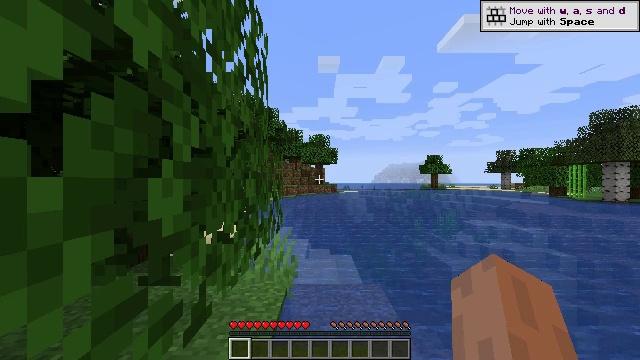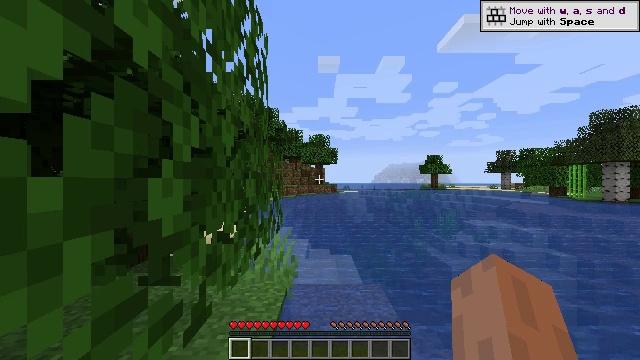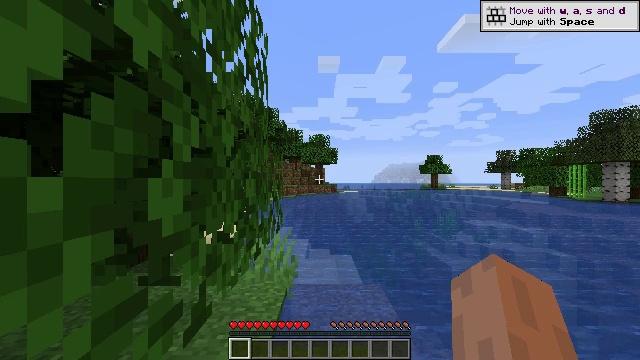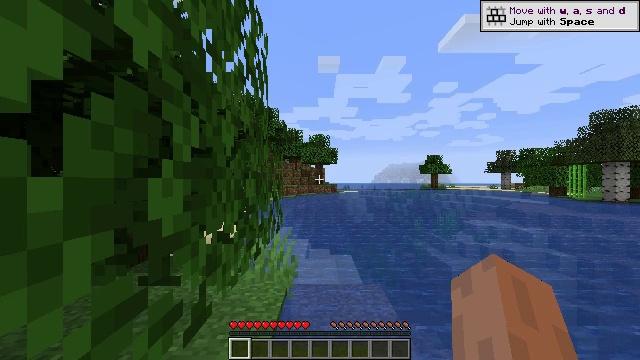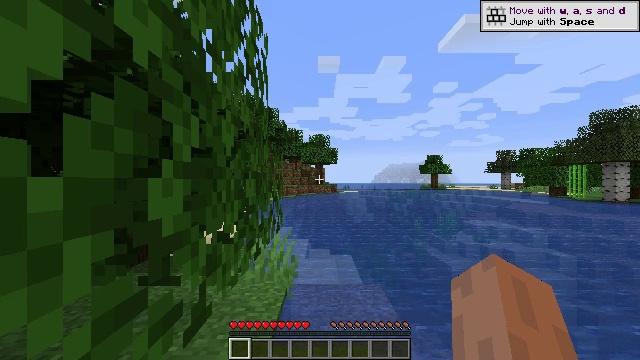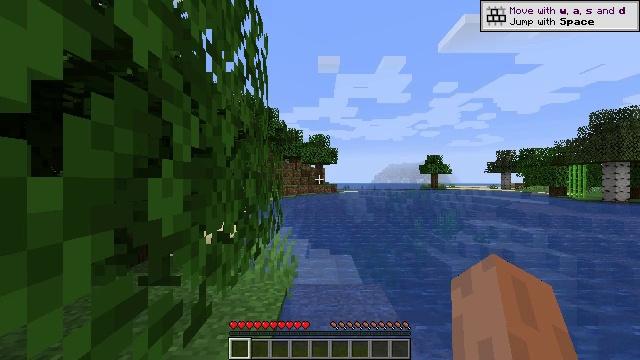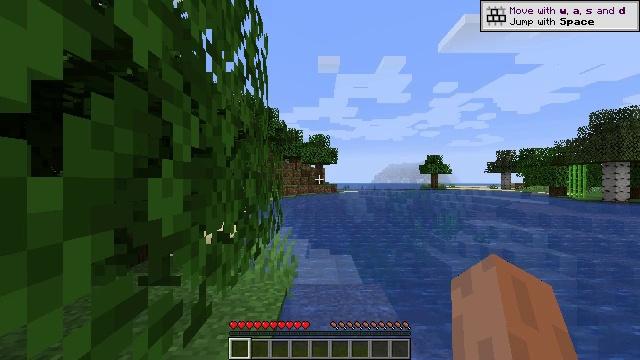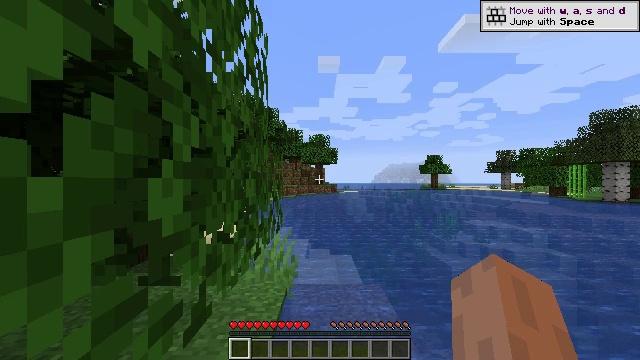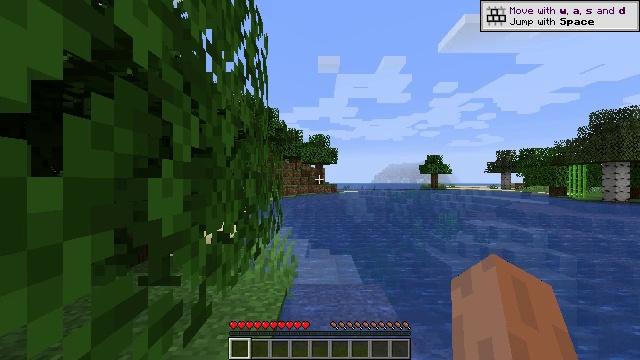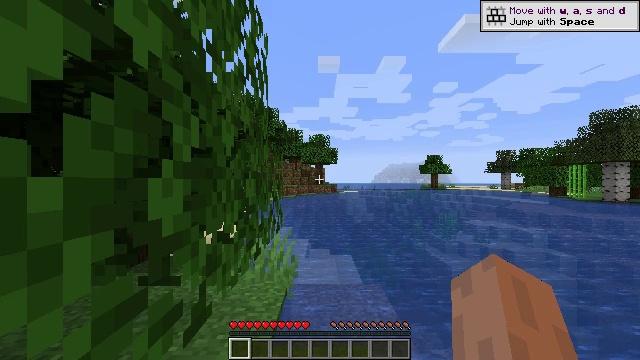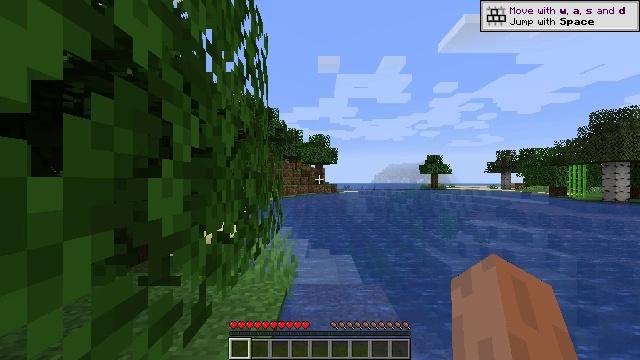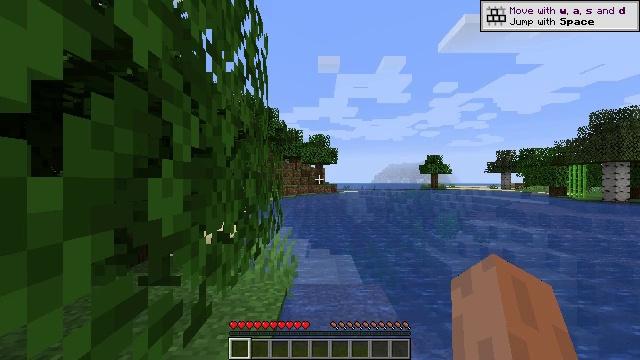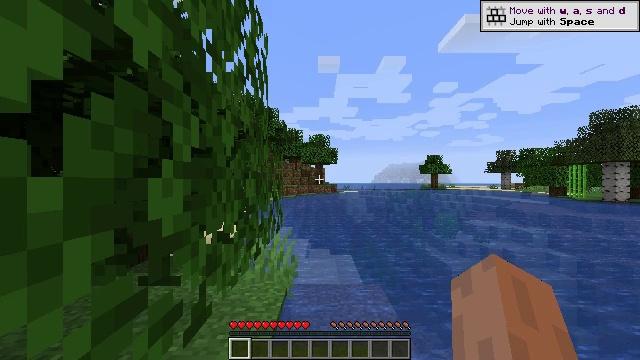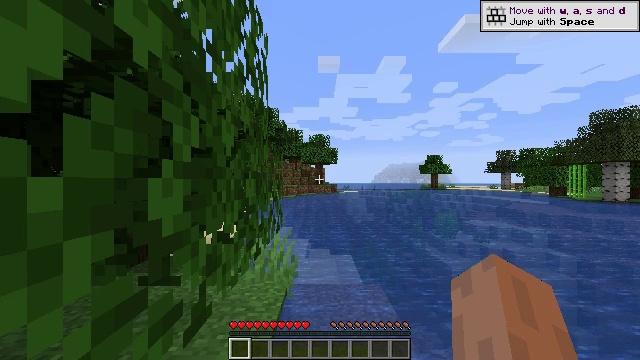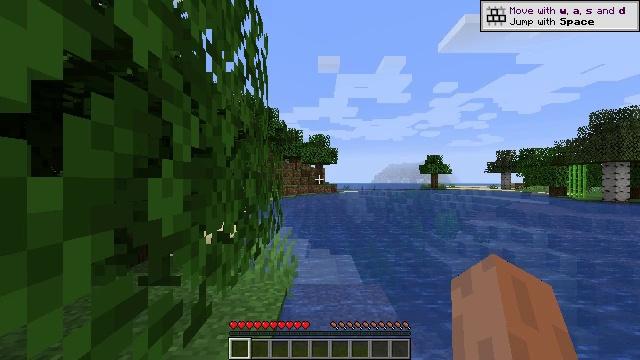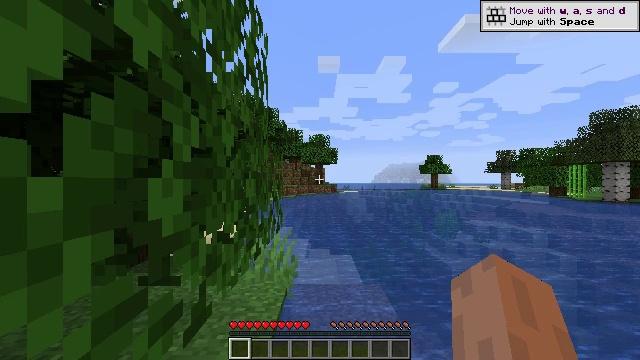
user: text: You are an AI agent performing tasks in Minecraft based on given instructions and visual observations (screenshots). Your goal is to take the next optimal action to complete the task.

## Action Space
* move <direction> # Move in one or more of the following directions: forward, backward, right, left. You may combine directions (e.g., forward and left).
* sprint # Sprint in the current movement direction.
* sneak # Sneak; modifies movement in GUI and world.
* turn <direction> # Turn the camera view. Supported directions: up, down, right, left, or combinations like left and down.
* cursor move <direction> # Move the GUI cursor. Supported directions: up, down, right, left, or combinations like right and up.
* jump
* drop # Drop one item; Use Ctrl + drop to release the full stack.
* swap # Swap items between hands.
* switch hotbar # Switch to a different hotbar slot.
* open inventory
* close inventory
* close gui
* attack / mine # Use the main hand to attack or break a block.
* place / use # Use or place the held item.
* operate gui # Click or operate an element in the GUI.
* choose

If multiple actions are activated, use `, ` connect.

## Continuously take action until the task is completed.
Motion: motion action
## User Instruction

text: Break the grass block.
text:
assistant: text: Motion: no_op
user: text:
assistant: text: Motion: no_op
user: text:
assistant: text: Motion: no_op
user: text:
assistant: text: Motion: no_op
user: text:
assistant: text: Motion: no_op
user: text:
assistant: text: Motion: no_op
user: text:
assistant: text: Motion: no_op
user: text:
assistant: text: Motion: no_op
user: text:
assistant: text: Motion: no_op
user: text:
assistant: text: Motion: no_op
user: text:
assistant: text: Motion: no_op
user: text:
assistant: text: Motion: no_op
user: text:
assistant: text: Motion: no_op
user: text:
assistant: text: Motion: no_op
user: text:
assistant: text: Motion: no_op
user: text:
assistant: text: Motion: no_op
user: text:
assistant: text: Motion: no_op
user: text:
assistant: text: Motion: no_op
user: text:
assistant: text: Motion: no_op
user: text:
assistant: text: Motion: no_op
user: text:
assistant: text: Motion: no_op
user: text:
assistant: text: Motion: no_op
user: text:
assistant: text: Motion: no_op
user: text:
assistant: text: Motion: no_op
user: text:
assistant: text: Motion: no_op
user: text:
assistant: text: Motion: no_op
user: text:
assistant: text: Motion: no_op
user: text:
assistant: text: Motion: no_op
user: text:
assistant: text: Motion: no_op
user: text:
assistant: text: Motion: no_op